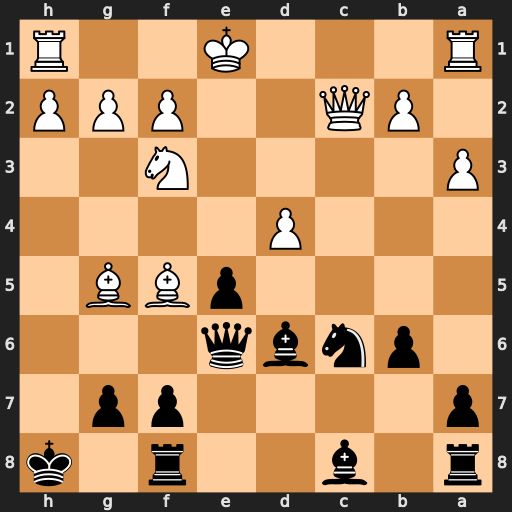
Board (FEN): r1b2r1k/p4pp1/1pnbq3/4pBB1/3P4/P4N2/1PQ2PPP/R3K2R
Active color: b
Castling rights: KQ
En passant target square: -
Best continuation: Qxf5 Qxc6 Ba6